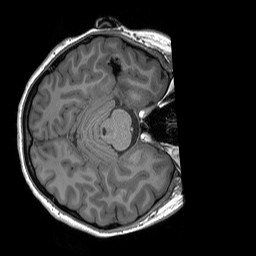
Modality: T1w
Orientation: axial
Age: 19
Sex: female
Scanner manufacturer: siemens
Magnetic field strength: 3 T
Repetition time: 1.9 s
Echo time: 0.00243 s